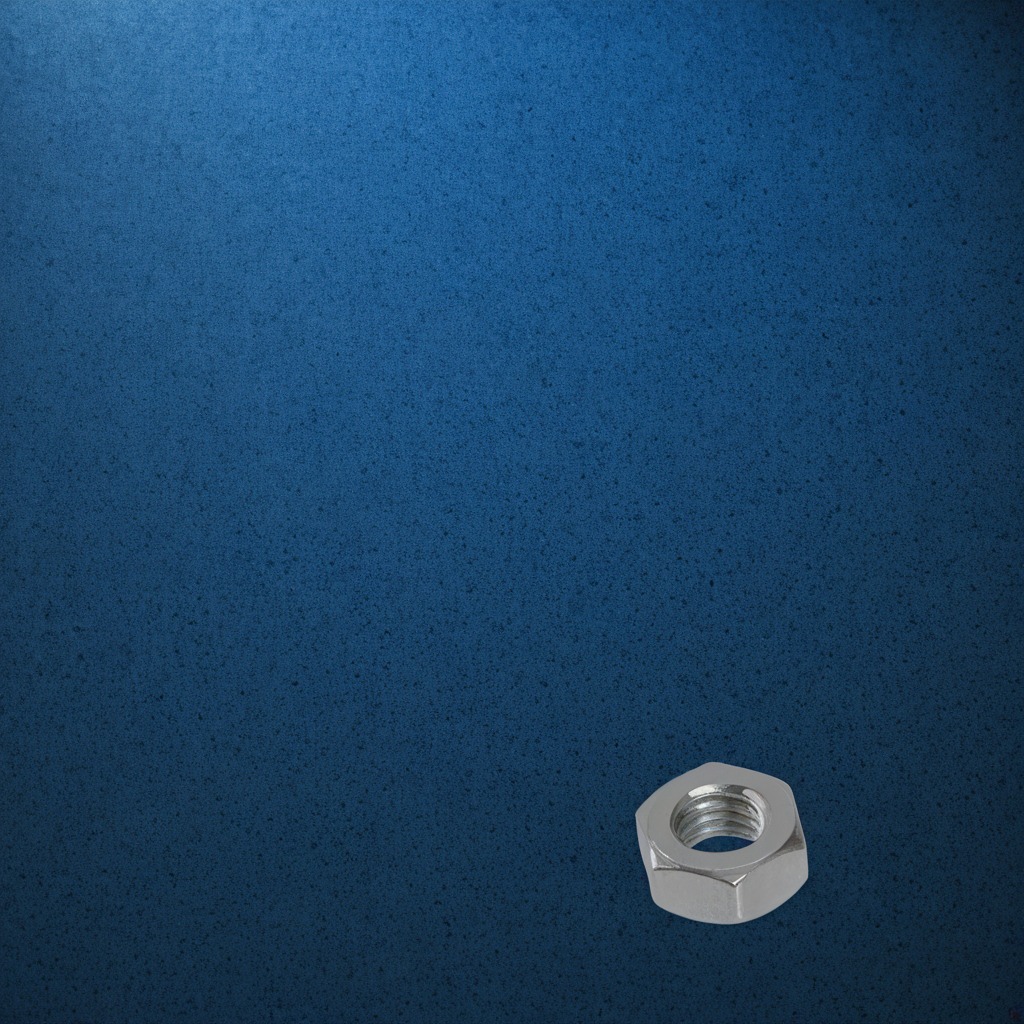
A metal nut is lying on the granite tabletop.